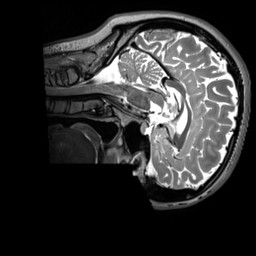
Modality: T2w
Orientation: sagittal
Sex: female
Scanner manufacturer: siemens
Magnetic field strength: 3 T
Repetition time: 3.2 s
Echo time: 0.409 s